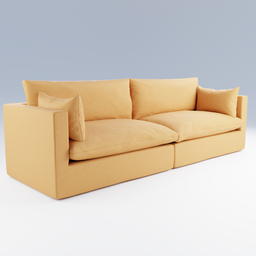
Label: furniture